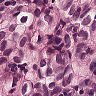
Metastatic tissue present: yes